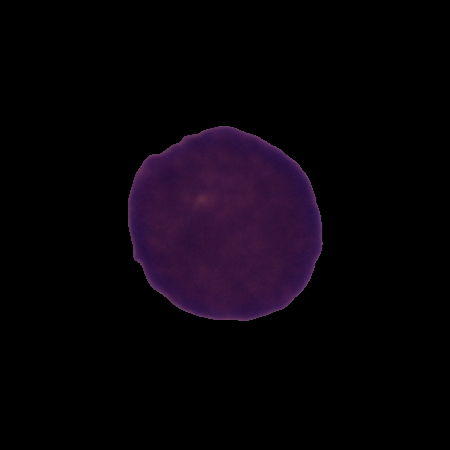
Label: cancer